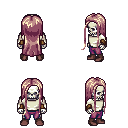
a pixel art fantasy rpg character, male body template, skeleton, white long-sleeve shirt, magenta pants, white blonde extra-long hairstyle, leather bracers, maroon shoes, four views (front, back, left, right), 2x2 character sprite sheet, small pixel art, hard edges, no anti-aliasing